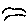
Label: bird